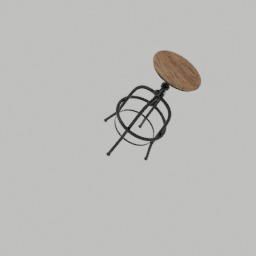
Label: furniture